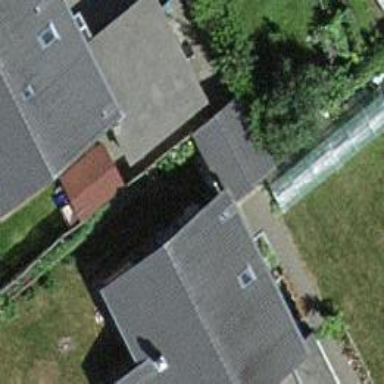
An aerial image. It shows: Group of garages.